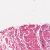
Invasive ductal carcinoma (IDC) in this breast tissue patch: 0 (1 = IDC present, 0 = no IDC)